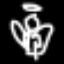
Label: angel